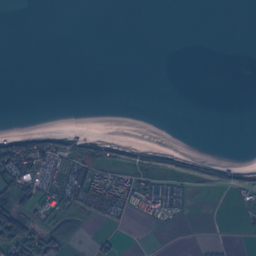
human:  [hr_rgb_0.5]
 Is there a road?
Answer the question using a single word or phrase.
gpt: yes

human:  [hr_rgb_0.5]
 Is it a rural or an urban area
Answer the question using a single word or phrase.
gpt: urban

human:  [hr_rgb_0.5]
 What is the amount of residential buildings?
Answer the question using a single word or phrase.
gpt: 1065

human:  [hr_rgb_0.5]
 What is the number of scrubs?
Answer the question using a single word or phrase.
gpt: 8

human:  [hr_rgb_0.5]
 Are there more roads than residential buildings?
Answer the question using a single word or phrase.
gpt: no

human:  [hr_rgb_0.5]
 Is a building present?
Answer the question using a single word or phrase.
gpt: yes

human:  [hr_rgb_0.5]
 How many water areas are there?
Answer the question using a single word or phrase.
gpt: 24

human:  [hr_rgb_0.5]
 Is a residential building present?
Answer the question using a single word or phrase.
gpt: yes

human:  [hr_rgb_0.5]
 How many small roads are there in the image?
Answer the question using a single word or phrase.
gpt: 211

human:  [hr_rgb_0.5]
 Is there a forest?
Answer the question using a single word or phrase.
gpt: yes

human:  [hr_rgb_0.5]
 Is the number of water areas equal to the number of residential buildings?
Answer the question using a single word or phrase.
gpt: no

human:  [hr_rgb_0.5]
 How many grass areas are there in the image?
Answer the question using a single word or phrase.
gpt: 125

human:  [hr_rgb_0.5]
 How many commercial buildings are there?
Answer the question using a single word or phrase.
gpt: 4

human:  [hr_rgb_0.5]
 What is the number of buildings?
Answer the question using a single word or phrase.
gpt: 1092

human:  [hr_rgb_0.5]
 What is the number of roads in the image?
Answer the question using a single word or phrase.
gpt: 211

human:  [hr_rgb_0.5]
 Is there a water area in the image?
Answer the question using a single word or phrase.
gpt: yes

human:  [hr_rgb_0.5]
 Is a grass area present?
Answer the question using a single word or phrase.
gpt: yes

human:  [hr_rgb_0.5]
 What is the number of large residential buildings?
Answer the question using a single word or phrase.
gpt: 0

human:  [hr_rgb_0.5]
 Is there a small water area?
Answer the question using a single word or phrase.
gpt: yes

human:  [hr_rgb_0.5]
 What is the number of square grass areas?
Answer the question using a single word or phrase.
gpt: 0

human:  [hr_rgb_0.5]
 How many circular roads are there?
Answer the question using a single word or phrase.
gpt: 0

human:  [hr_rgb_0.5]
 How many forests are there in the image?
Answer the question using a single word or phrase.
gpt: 61

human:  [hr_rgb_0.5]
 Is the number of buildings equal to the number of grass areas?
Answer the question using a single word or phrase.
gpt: no

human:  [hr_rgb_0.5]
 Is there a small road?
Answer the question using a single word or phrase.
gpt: yes

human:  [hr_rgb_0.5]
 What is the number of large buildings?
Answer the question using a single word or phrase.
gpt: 0

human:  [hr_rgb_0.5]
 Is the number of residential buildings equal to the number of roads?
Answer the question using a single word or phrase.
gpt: no

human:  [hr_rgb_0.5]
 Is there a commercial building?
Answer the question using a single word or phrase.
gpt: yes

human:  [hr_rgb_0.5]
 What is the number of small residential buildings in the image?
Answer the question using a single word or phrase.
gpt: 1061

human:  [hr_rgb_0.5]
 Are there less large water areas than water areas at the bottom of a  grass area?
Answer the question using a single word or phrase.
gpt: yes

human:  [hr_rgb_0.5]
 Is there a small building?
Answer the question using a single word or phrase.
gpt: yes

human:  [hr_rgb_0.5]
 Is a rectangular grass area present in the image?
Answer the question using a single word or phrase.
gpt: yes

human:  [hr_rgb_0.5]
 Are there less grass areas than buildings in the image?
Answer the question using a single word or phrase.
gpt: yes

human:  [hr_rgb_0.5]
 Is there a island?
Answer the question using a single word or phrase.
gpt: yes

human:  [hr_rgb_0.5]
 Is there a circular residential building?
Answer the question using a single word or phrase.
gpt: no

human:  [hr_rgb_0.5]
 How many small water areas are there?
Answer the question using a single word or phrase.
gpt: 20

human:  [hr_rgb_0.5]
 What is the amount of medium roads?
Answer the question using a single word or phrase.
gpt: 0

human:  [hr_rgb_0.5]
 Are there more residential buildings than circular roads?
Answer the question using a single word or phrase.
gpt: yes

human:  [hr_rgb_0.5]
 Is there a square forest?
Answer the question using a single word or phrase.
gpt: yes

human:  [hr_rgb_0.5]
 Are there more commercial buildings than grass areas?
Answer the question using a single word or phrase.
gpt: no

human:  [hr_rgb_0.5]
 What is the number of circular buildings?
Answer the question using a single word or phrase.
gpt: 0

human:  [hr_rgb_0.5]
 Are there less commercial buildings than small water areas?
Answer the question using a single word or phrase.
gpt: yes

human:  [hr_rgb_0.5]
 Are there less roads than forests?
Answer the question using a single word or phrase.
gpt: no

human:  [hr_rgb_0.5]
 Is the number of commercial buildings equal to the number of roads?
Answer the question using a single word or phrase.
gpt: no

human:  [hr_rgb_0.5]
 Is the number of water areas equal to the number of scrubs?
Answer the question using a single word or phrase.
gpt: no

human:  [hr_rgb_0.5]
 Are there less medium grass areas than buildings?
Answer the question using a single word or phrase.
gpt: yes

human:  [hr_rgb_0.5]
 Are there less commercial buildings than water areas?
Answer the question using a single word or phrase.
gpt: yes

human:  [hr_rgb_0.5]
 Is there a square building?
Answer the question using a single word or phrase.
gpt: no

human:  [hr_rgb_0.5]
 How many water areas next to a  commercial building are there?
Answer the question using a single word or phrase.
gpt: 15

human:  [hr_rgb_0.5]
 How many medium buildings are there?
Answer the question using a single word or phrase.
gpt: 6

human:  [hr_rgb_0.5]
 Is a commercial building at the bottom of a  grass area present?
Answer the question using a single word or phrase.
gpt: yes

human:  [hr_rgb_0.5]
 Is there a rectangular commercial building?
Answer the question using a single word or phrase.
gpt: yes

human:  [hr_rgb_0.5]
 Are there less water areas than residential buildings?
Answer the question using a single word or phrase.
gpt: yes

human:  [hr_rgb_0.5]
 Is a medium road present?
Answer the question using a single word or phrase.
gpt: no

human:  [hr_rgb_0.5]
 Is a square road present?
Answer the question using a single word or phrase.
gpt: no

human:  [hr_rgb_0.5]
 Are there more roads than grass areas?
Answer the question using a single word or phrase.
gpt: yes

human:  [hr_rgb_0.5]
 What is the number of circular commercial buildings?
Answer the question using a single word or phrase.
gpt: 0

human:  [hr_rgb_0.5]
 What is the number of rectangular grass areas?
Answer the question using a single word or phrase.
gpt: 28

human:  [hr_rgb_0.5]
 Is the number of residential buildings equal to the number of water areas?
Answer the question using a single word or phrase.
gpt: no

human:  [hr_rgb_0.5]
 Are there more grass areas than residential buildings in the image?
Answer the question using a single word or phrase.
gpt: no

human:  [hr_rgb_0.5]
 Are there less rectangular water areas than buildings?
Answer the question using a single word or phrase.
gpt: yes

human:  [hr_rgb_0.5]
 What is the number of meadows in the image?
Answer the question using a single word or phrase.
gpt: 2

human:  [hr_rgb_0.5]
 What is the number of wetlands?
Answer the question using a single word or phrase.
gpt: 2

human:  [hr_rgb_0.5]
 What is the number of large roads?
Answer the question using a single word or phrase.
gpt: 0

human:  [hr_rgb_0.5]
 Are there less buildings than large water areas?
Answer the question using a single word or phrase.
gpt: no